Question: Hi when i am reading about Stanford's materials about , found a formula hard to prove by myself. <URL>
" What input image x would cause ai to be maximally activated? "
Screen shot of the Question and Context:

Many thanks to your answers in advance!
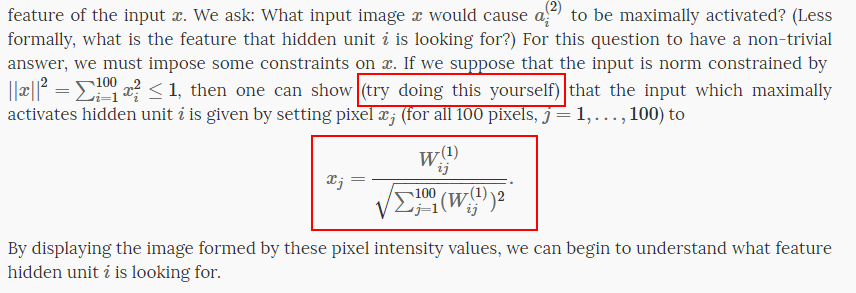
Answer: While this can be rigorously solved using KLT conditions and Lagrange multipliers, there is a more intuitive way to figure the result out. I assume that f(.) is a monotone increasing, sigmoid type of nonlinearity (ReLU is also valid). So, finding the maximum of w1x1+...+w100x100 + b under the constraint (x1)^2+...+(x100)^2 <= 1 is equivalent to finding the maximum of f(w1x1+...+w100x100 + b) with the same constraint.
Note that g = w1x1+...+w100x100 + b is a linear function of x terms (Name it as g, so later we can refer it by that). So, the direction of largest increase at any point (x1,...,x100) in the domain of that function is the same, which is the gradient. The gradient is simply (w1,w2,...,w100) at any point in the domain, which means if we go in the direction of (w1,w2,...,w100), independent from where we start, we obtain the largest increase in the function. To make things simplier and to allow us to visualize, assume that we are in the R^2 space and the function is w1x1 + w2x2 + b:
<URL>
The optimum x1 and x2 are constrained to lie in or on the circle C:(x1)^2 + (x2)^2 =1. Assume that we are on the origin (0.0). If we go in the direction of the gradient (blue arrow) (w1,w2), we are going to attain the largest value of the function where the blue arrow intersects with the circle. That intersection has the coordinates c*(w1,w2) and it is c^2(w1^2 + w2^2) = 1, where c is a scalar coefficient. c is easily solved as c= 1 / sqrt(w1^2 + w2^2). Then at the intersection we have x1=w1/sqrt(w1^2 + w2^2) and x2=w2/sqrt(w1^2 + w2^2), which the solution we seek. This can be extended in the same way to 100 dimensional case.
You may ask why we started at the origin and not any other point in the circle. Note that the red line is perpendicular to the gradient vector and the function is constant along that line. Draw that (u1,u2) line, preserving its orientation, arbitrarily with the constraint that it intersects the circle C. Then choose any point on the line, such that it lies within the circle. On the (u1,u2) line, you start at the same value of the function g, wherever you are. Then as you go in the (w1,w2) direction, the longest path taken within the circle always goes through the origin, which means the path you increase the function g the most.